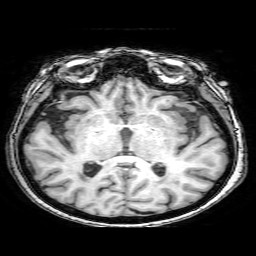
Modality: T1w
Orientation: coronal
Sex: female
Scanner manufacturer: philips
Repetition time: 0.008174 s
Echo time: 0.00375 s